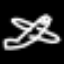
Label: airplane